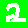
Digit: 2